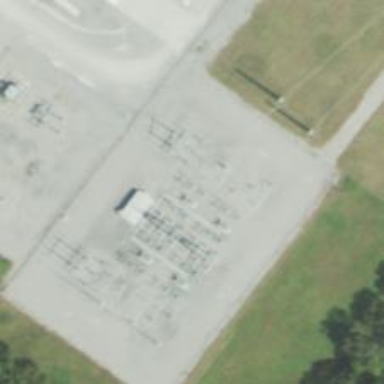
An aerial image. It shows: Switch used for power control.